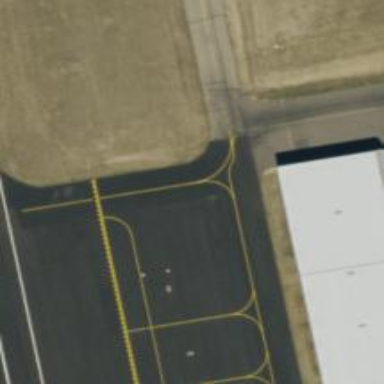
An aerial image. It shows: Image of taxiway at airport.